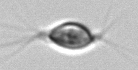
Label: Chrysochromulina